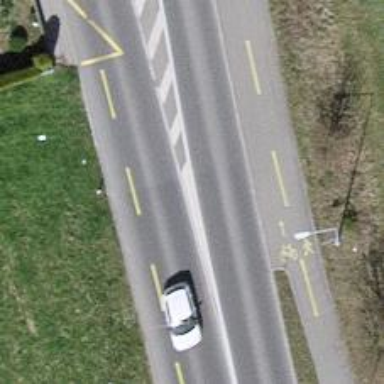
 featuring cycle lane on the left and cycle track on the right."